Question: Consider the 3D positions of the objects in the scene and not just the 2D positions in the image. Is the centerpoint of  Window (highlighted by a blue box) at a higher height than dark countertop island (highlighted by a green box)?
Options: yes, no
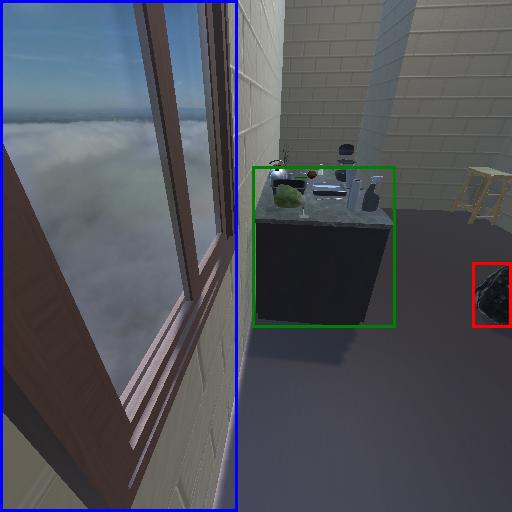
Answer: yes